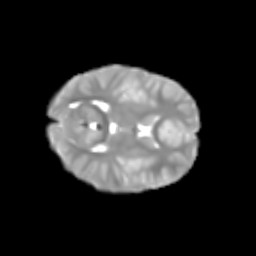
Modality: T2w
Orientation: axial
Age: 6
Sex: female
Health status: healthy